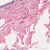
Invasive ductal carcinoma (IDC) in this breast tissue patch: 0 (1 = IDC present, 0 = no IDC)